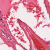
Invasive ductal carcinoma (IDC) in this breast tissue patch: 0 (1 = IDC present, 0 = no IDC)